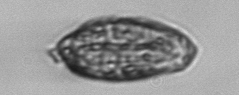
Label: Katodinium_or_Torodinium